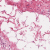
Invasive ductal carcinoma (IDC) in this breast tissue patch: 0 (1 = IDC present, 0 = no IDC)